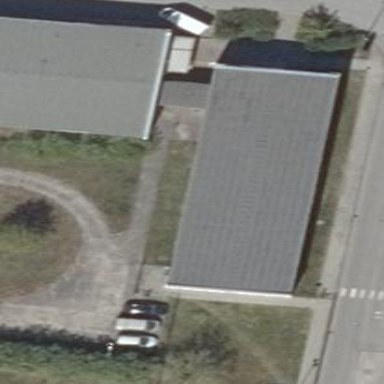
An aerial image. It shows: Industrial building.